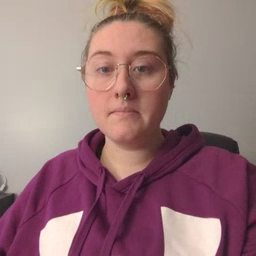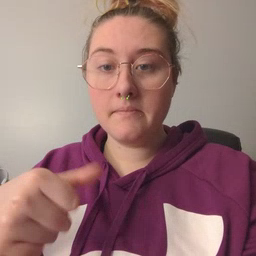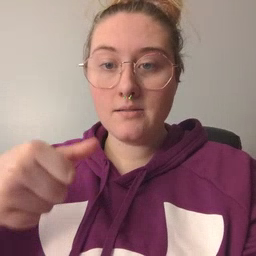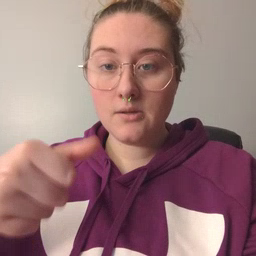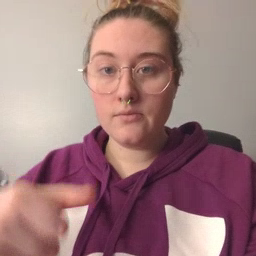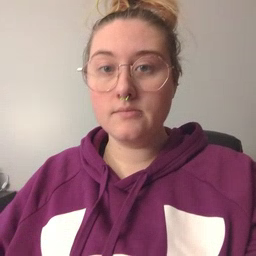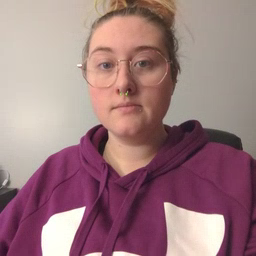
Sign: puzzle